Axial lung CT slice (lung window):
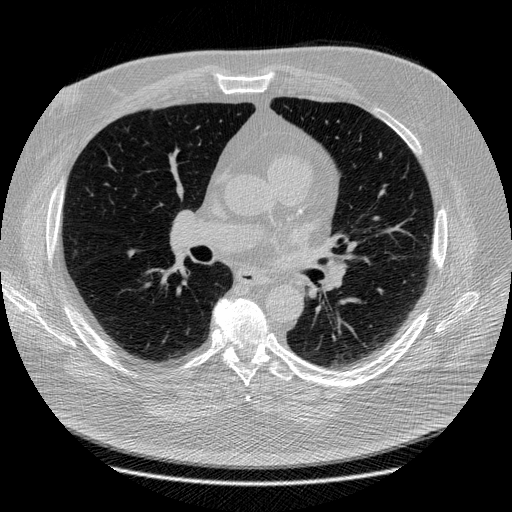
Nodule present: yes
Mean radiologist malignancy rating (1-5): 2